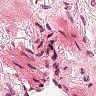
Metastatic tissue present: no